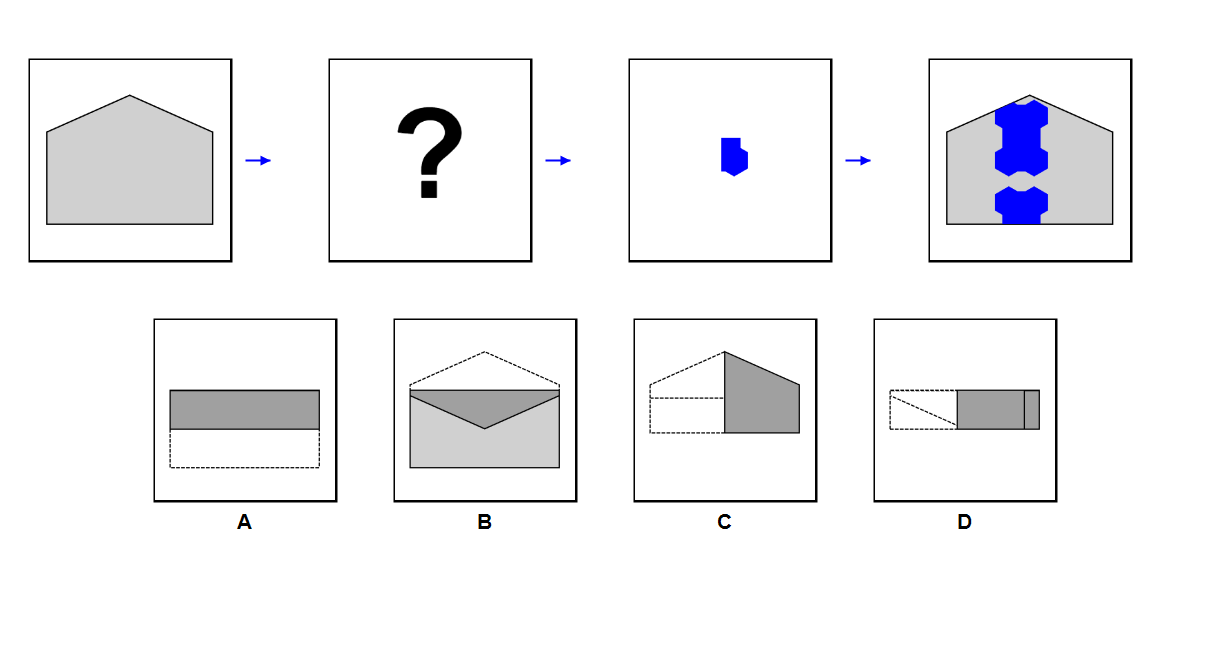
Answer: C